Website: macys
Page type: billing-address
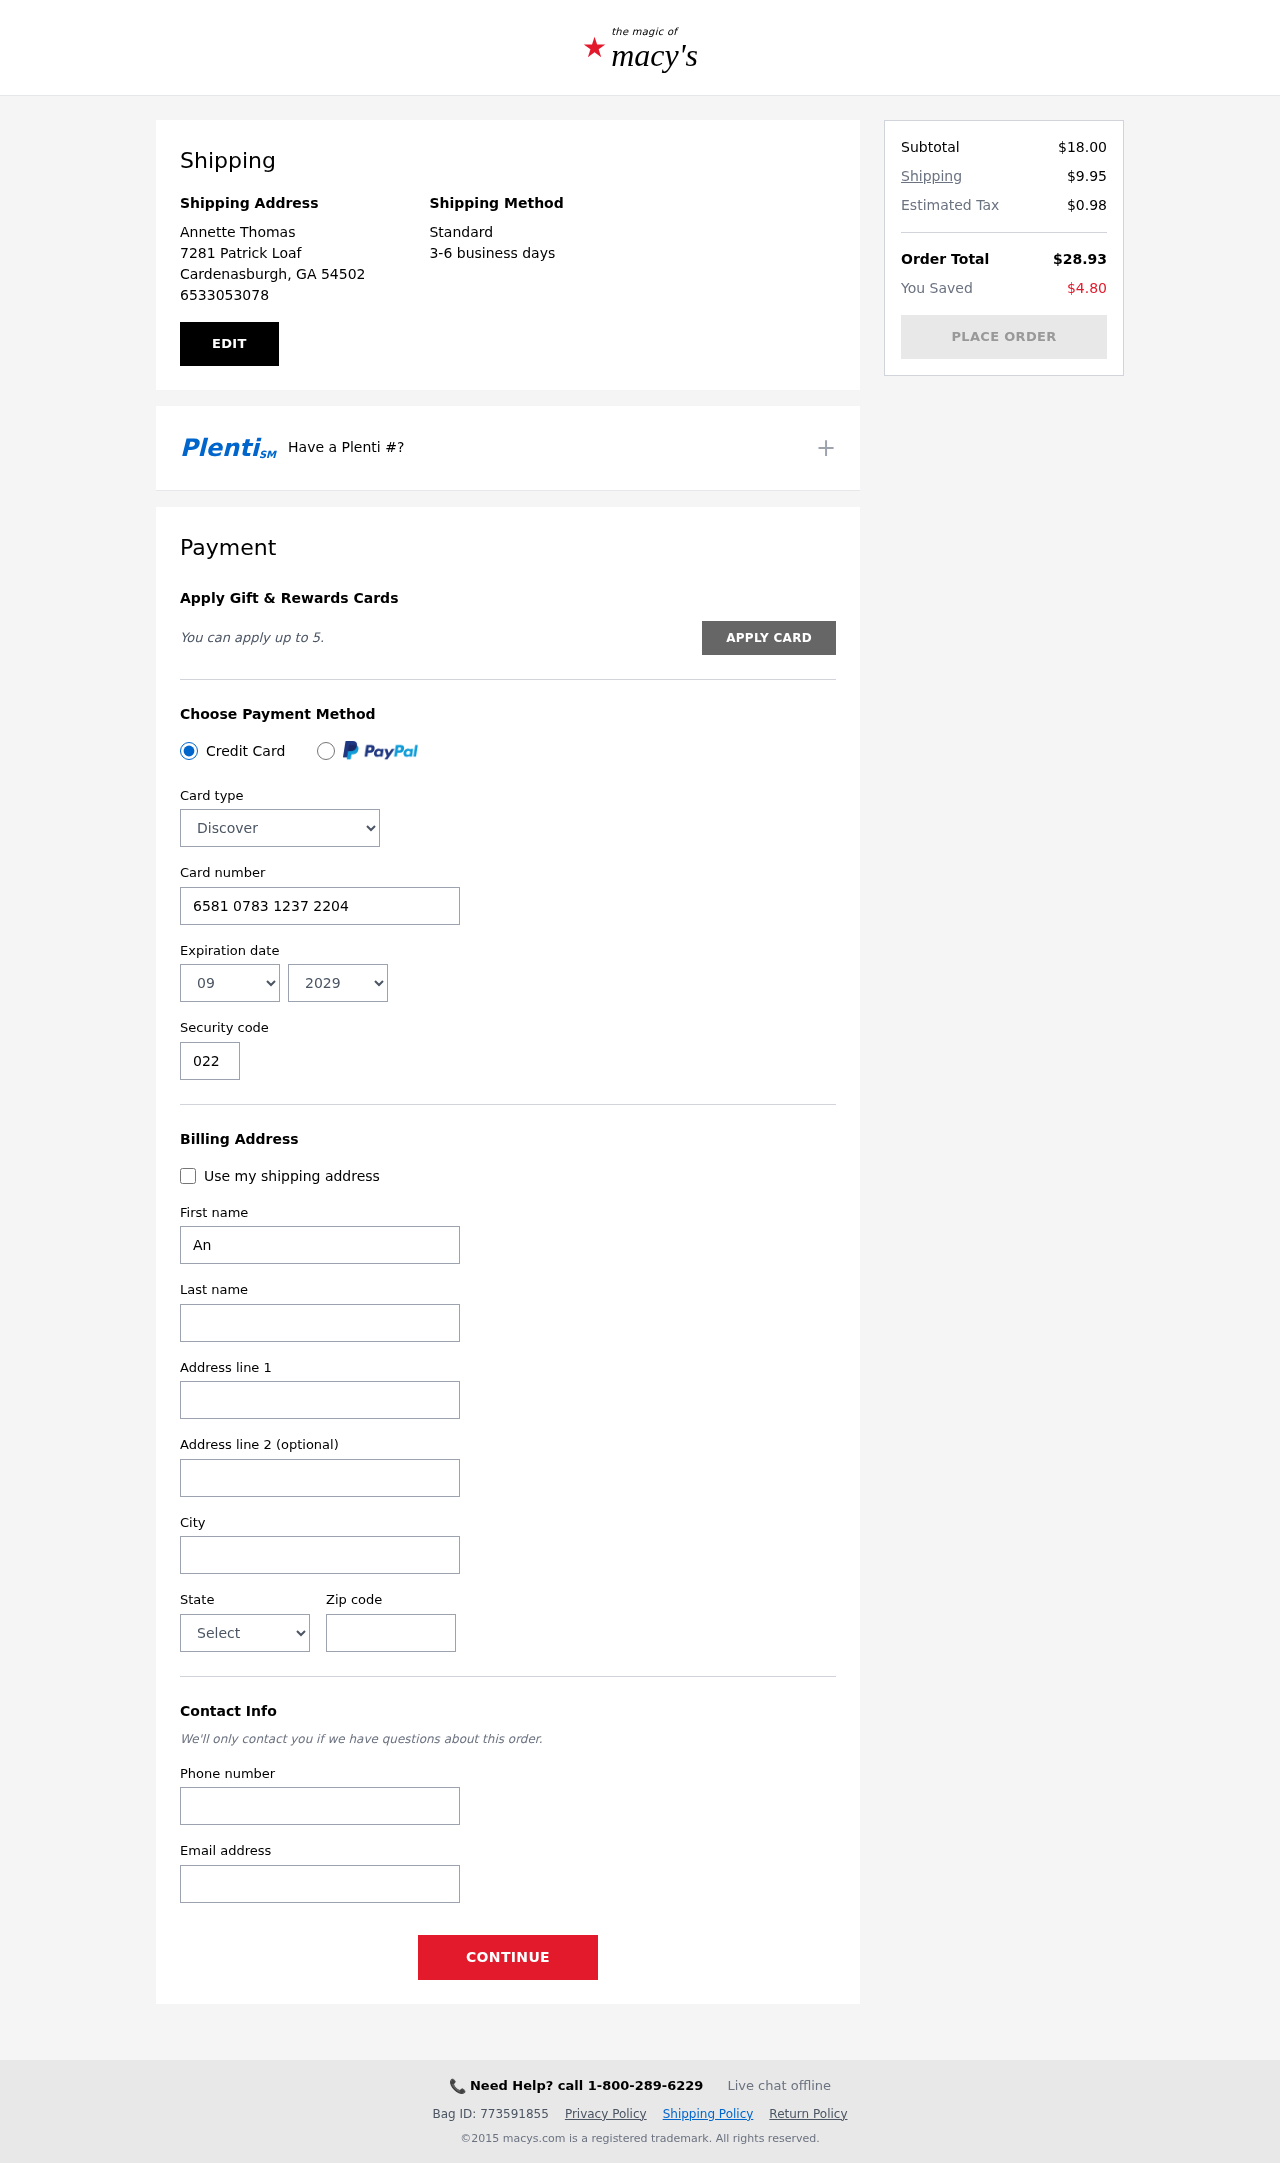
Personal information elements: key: PII_CARD_CVV
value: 022
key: PII_CARD_EXPIRY_MONTH
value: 09
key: PII_CARD_EXPIRY_YEAR
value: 29
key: PII_CARD_NUMBER
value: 6581 0783 1237 2204
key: PII_CARD_TYPE
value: Discover
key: PII_CITY
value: Cardenasburgh
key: PII_CITY_STATE_ZIP
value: Cardenasburgh, GA 54502
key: PII_EMAIL
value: annette_thomas@gmail.com
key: PII_FIRSTNAME
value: Annette
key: PII_FULLNAME
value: Annette Thomas
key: PII_LASTNAME
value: Thomas
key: PII_PHONE
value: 6533053078
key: PII_POSTCODE
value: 54502
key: PII_STATE
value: Georgia
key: PII_STREET
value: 7281 Patrick Loaf
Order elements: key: ORDER_SUBTOTAL
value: $18.00
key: ORDER_SHIPPING_COST
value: $9.95
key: ORDER_TAX
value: $0.98
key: ORDER_TOTAL
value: $28.93
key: ORDER_SAVINGS
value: $4.80